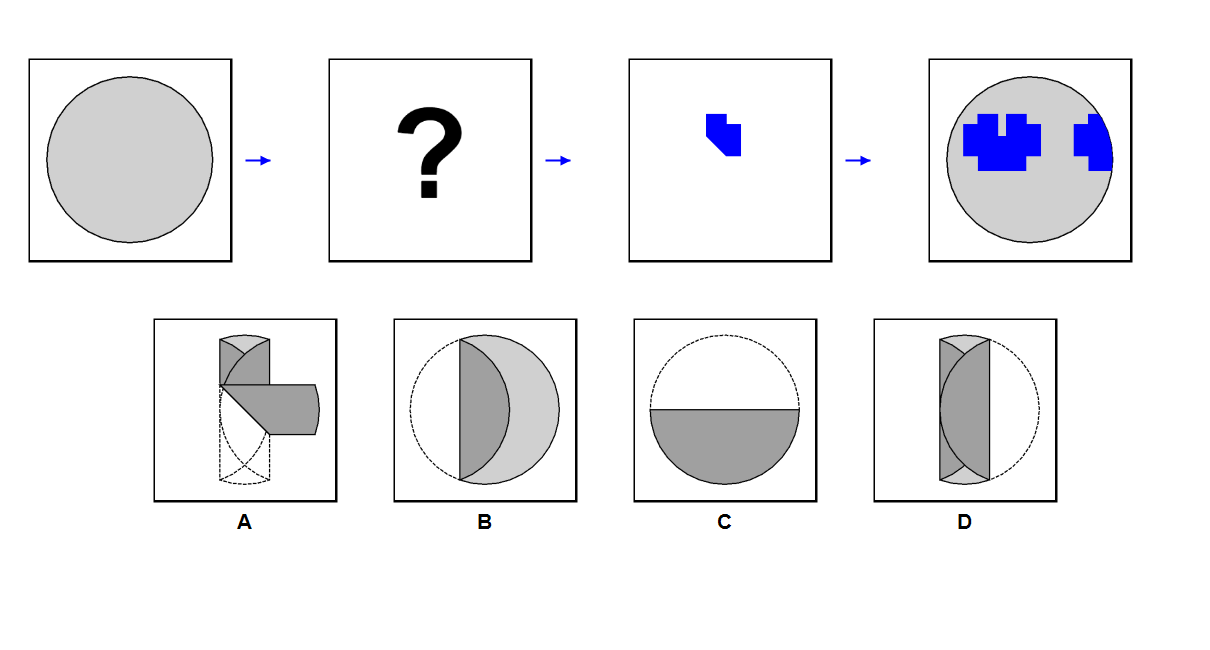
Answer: C